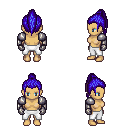
a pixel art fantasy rpg character, female body template, human, tanned skin, steel arm armor, white pants, blue long topknot hairstyle, metal gloves, four views (front, back, left, right), 2x2 character sprite sheet, small pixel art, hard edges, no anti-aliasing